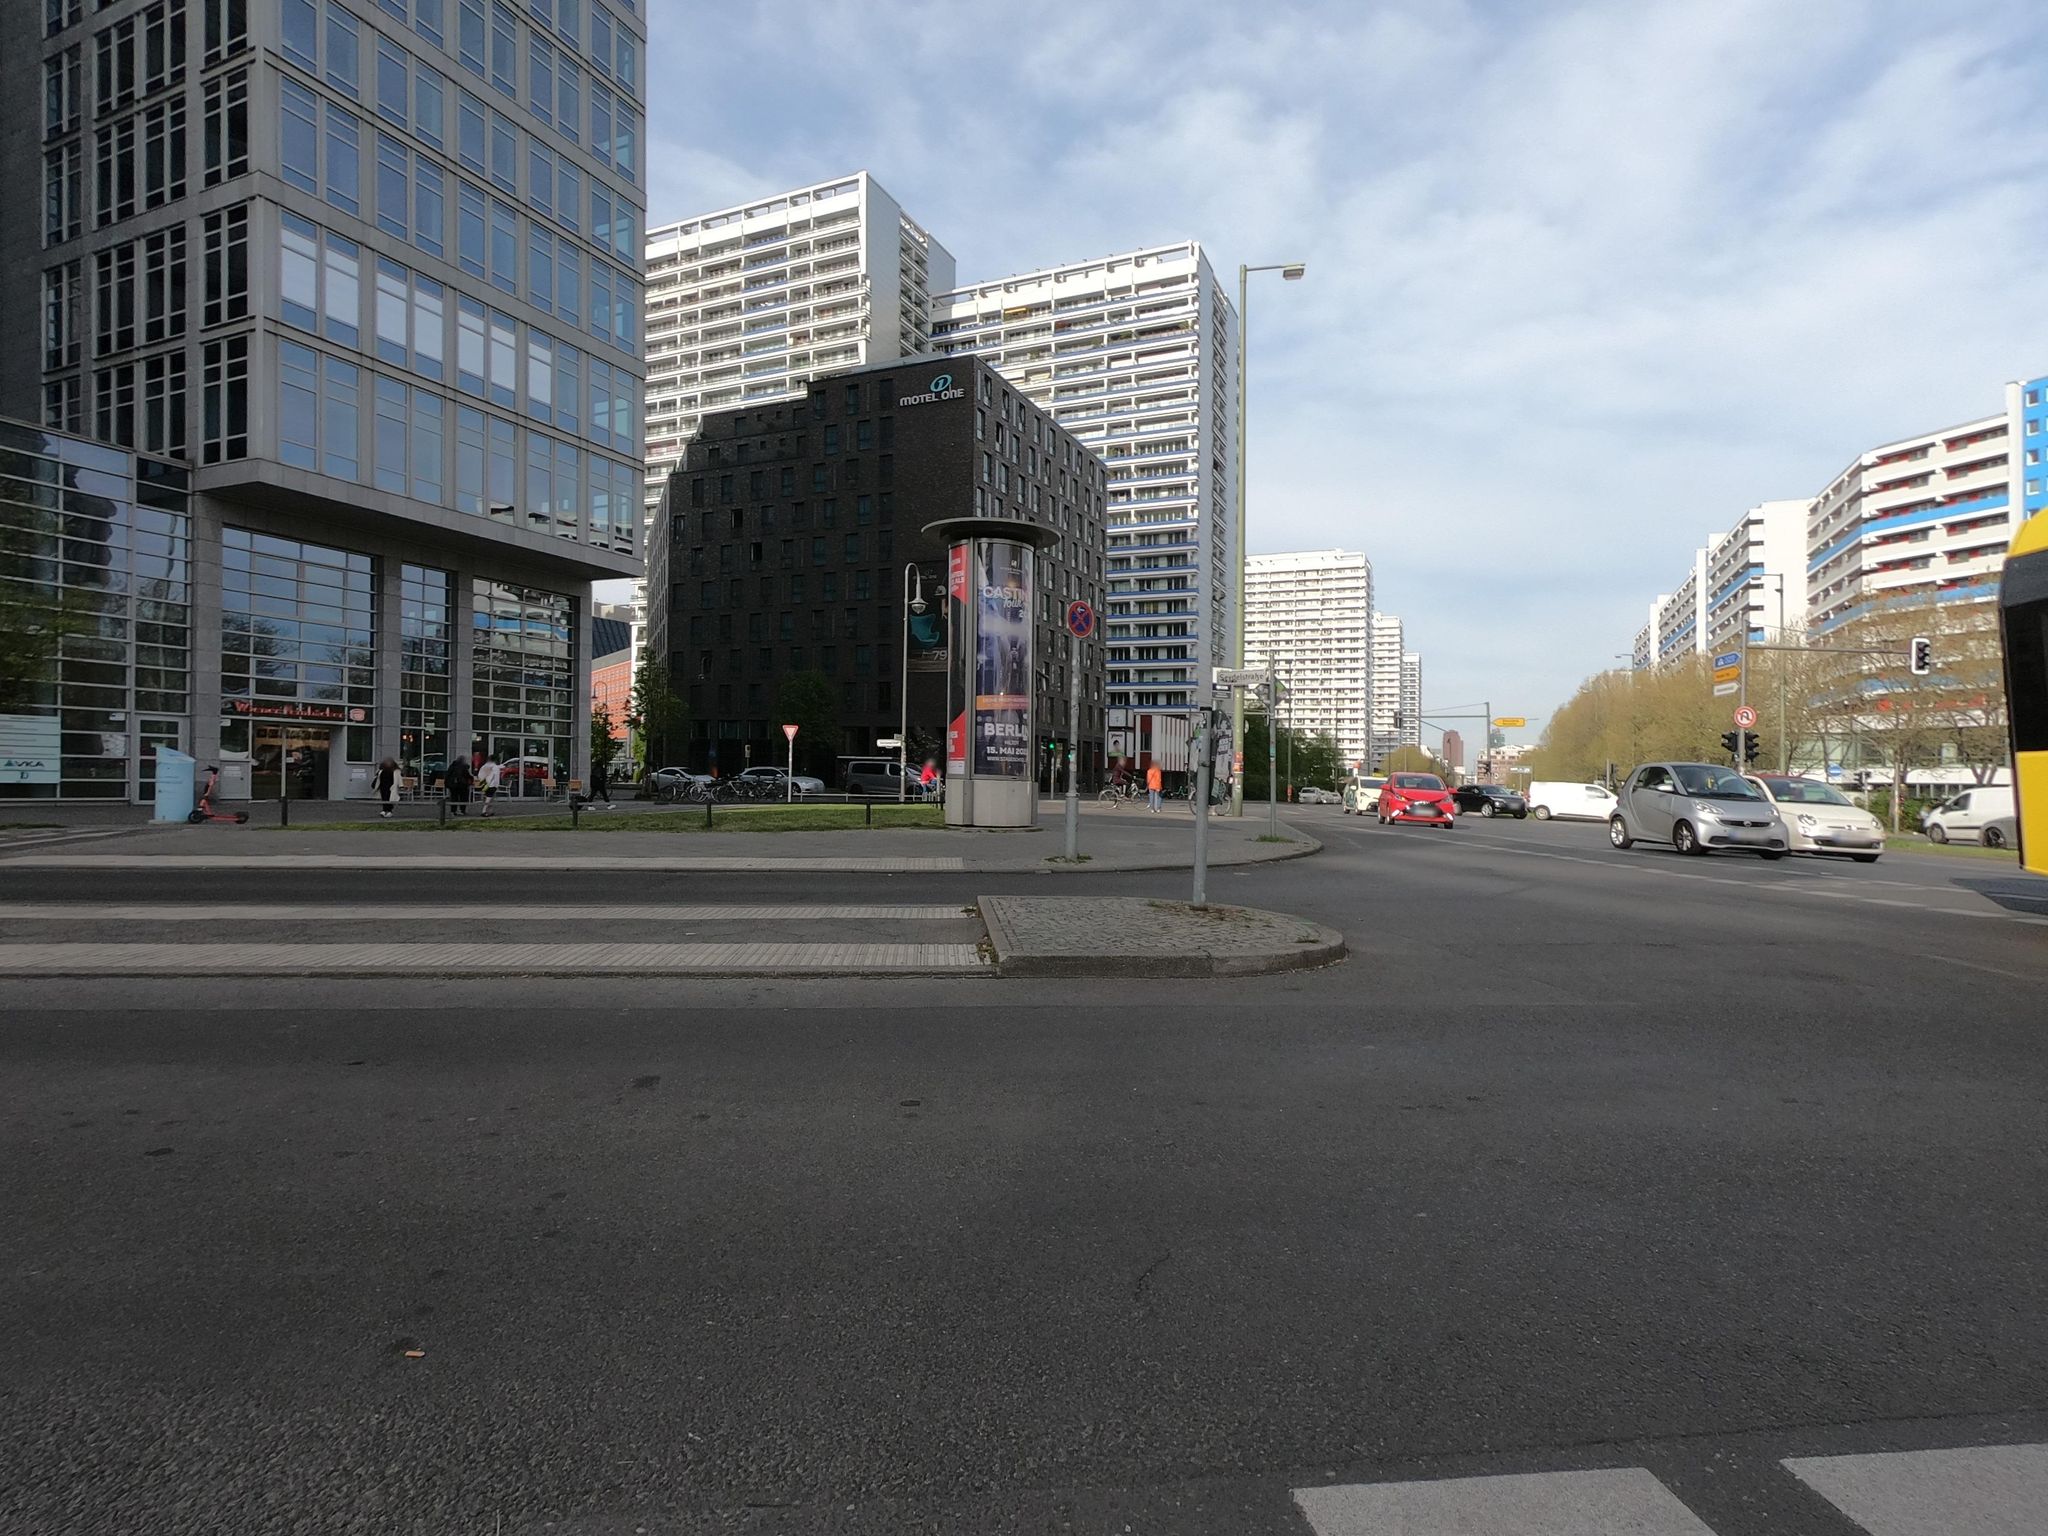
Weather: clear
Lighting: day
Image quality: good
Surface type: cycling surface
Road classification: primary
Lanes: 4
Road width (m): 11.3
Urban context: urban centre
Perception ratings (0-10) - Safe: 3.29, Lively: 6.85, Beautiful: 9.01, Boring: 1.43, Depressing: 7.69, Wealthy: 7.32